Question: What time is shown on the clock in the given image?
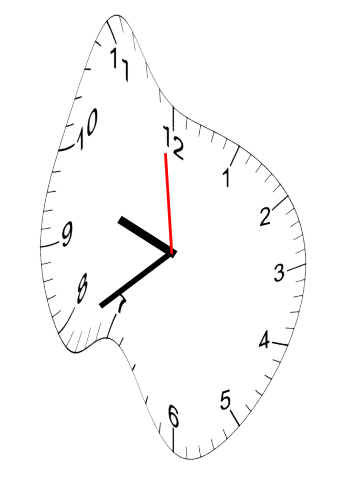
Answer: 09:38:59